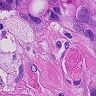
Metastatic tissue present: yes